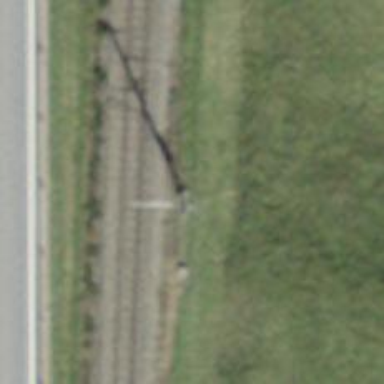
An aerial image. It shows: Power pole.